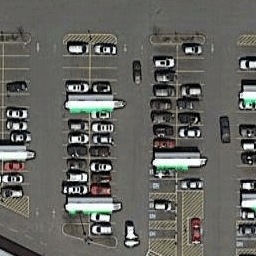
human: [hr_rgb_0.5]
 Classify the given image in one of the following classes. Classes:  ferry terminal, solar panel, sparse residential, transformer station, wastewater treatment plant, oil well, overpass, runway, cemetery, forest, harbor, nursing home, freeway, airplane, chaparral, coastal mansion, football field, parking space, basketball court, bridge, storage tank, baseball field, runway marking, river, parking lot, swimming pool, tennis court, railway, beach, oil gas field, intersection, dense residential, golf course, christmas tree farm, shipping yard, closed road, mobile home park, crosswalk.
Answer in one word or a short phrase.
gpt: parking lot